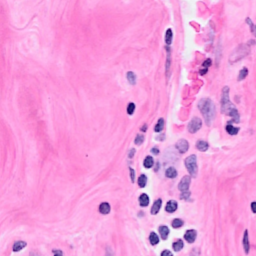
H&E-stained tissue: Breast